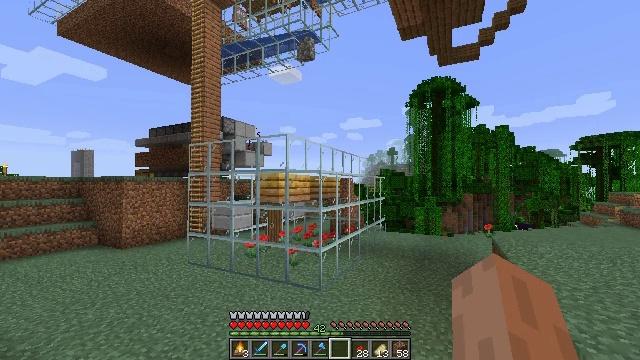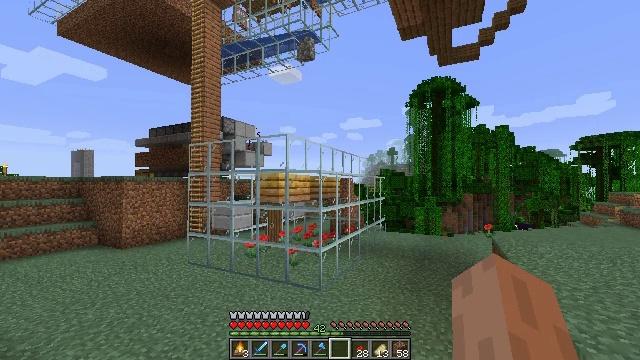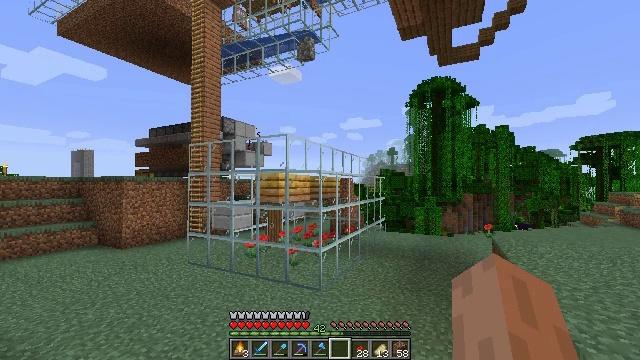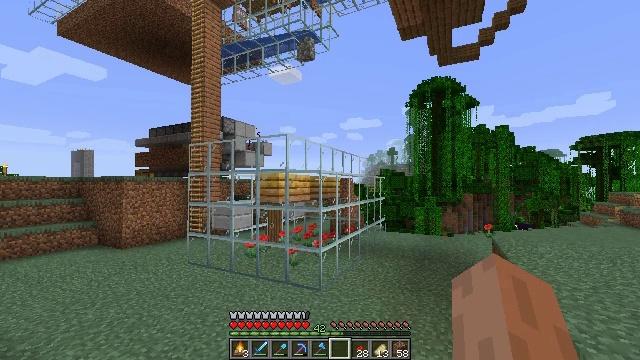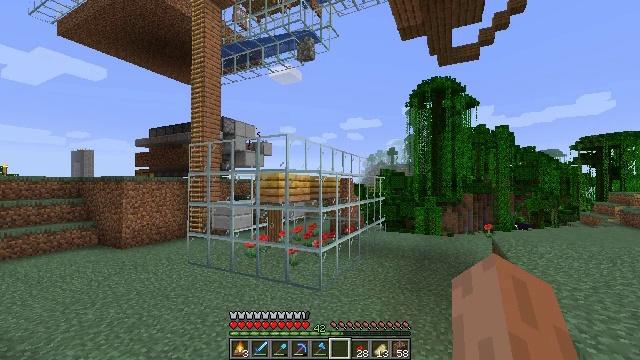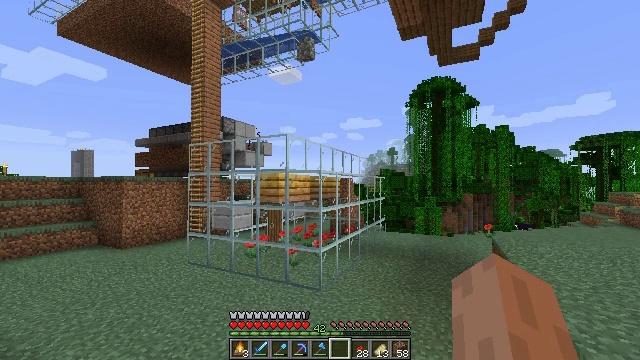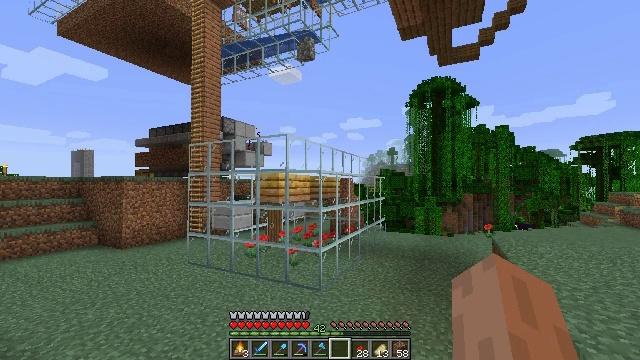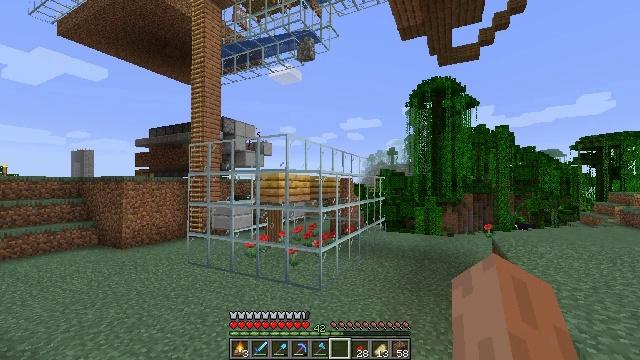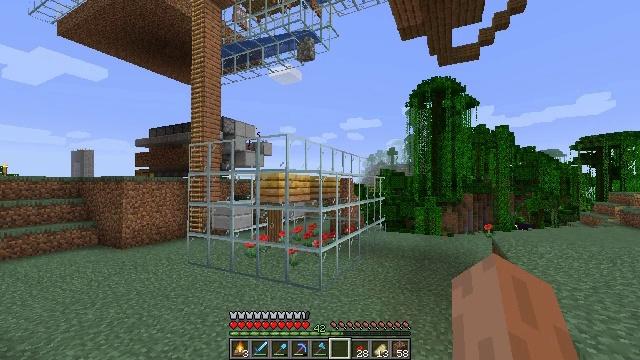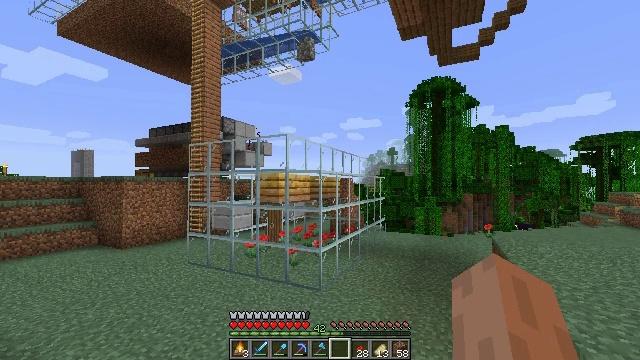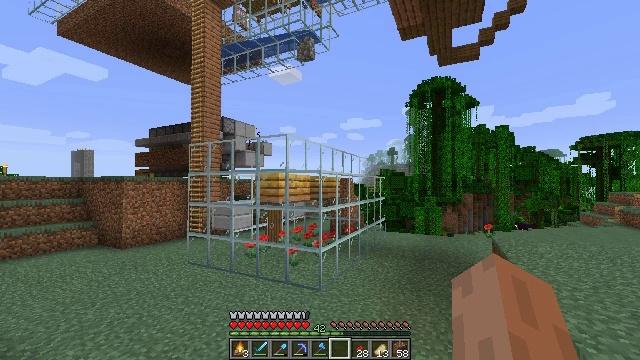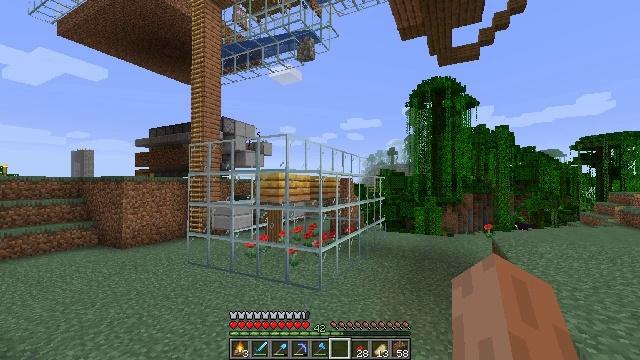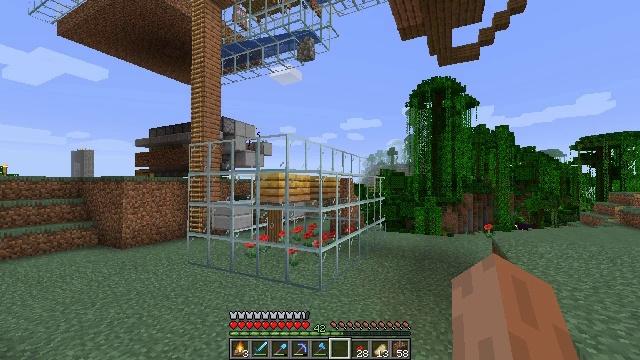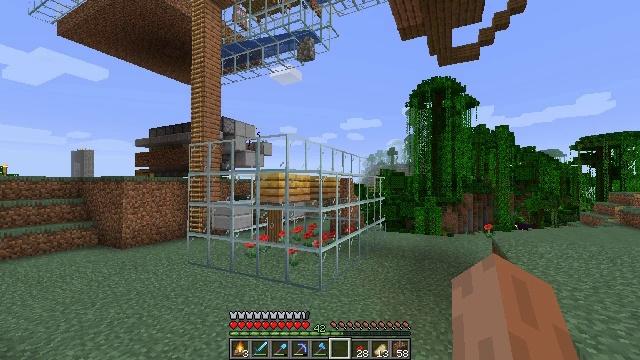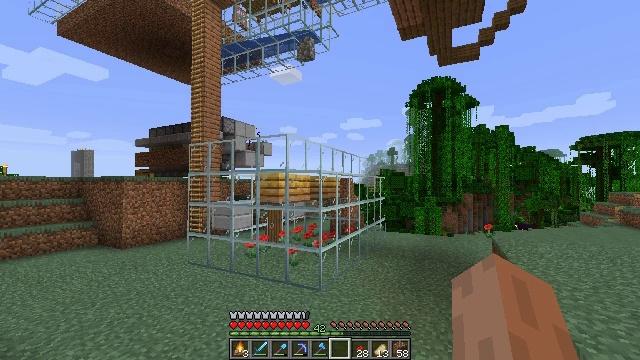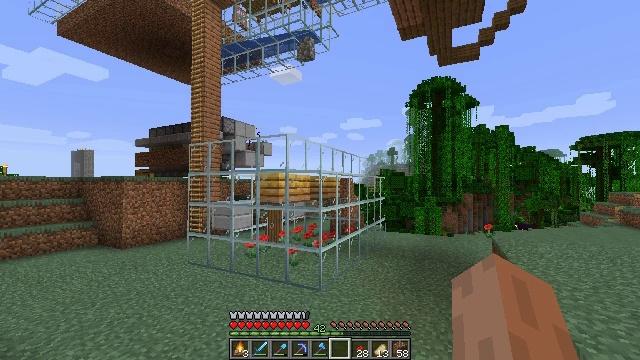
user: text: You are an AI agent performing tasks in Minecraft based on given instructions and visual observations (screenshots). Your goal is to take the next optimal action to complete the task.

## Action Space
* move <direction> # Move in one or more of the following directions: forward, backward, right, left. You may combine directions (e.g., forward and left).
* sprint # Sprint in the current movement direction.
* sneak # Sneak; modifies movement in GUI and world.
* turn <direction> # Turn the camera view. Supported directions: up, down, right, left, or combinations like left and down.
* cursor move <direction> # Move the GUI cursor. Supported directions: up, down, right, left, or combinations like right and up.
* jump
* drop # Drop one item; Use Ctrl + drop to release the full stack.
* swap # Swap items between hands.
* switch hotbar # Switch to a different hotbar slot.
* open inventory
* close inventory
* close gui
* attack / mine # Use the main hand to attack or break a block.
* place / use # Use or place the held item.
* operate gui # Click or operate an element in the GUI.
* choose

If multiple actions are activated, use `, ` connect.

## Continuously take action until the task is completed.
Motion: motion action
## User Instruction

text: Mine the smooth stone slab.
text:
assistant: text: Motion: no_op
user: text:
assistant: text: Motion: no_op
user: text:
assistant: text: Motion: no_op
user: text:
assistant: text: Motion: no_op
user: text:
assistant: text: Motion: no_op
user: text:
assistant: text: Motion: no_op
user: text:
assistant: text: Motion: no_op
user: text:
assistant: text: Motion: no_op
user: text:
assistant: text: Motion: no_op
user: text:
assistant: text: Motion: no_op
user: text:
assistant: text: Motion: no_op
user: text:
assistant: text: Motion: no_op
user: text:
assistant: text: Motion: no_op
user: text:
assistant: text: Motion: no_op
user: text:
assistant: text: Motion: no_op
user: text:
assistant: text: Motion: no_op
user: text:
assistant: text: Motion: no_op
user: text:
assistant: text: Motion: no_op
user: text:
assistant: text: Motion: no_op
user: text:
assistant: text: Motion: no_op
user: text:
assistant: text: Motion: no_op
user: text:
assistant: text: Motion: no_op
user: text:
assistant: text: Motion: no_op
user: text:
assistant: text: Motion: no_op
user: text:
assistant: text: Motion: no_op
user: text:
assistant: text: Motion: no_op
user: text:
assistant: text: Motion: no_op
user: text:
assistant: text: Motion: no_op
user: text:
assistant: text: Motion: no_op
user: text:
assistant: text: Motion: no_op